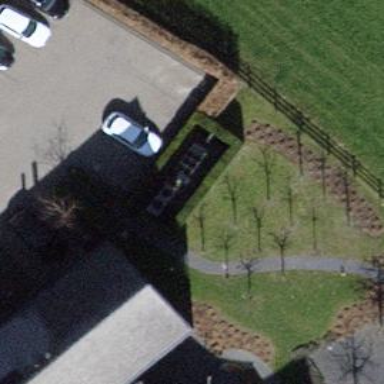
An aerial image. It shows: Hedge barrier.